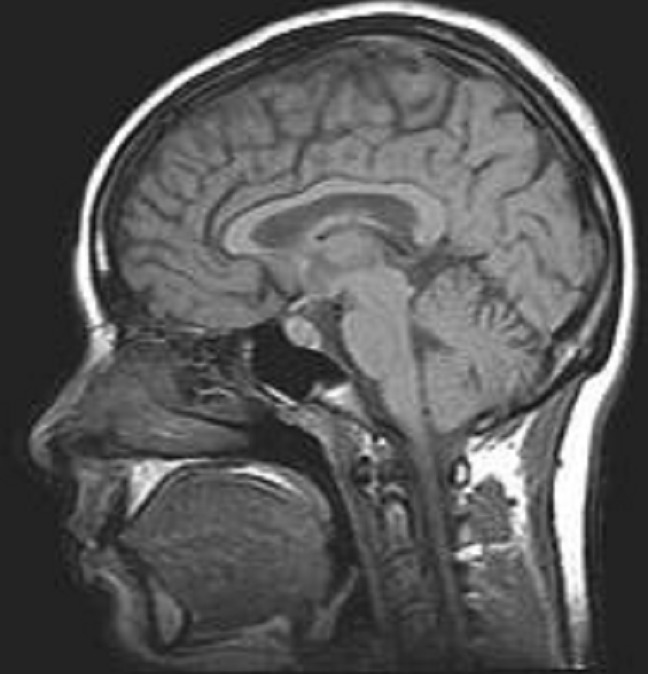
Label: notumor